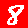
Digit: 8